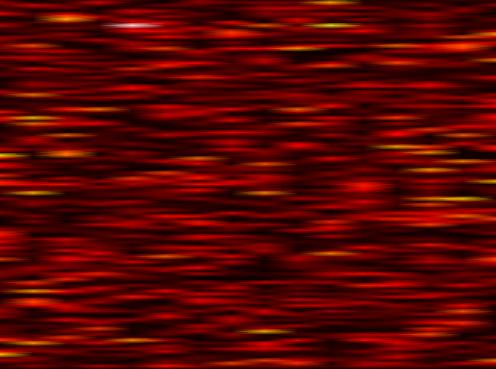
Label: WOLA